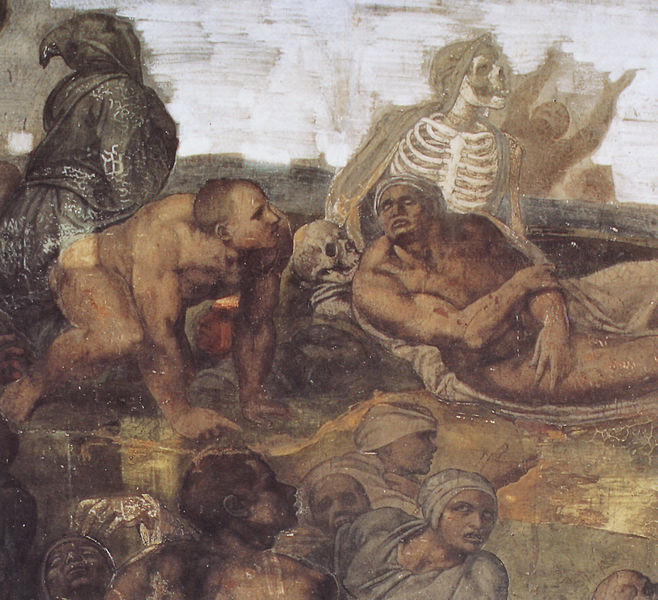
Titel: Das Jüngste Gericht
Künstler: Michelangelo
Standort: Rom, Vatikan, Sixtinische Kapelle (EU - I - Latium)
Schlagwörter: akt, himmel, mann, nackt, weiß, frauen, menschen, frau, grau, schwarz, ölbild, blick, gesicht, schädel, tod, tot, kutte, schnabel, nackte, fleisch, knochen, rippen, leichen, tote, helm, rüstung, skelett, sterben, böcklin, grund, kaputze, sterbender, gerippe, tode, gerippe#